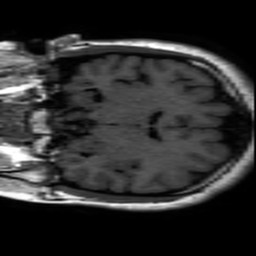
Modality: inplaneT1
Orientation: coronal
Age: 20
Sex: female
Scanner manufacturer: ge
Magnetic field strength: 3 T
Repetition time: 2.297 s
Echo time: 0.02273 s